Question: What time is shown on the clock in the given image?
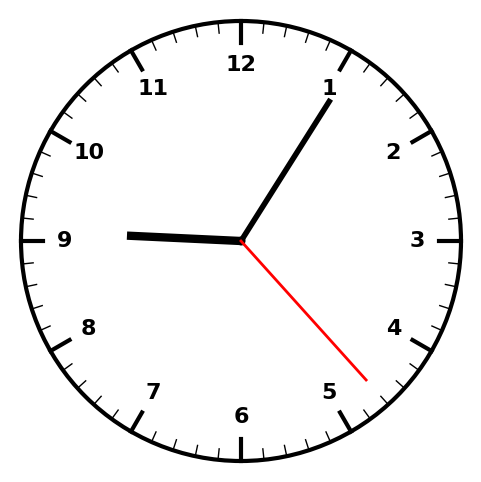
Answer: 09:05:23